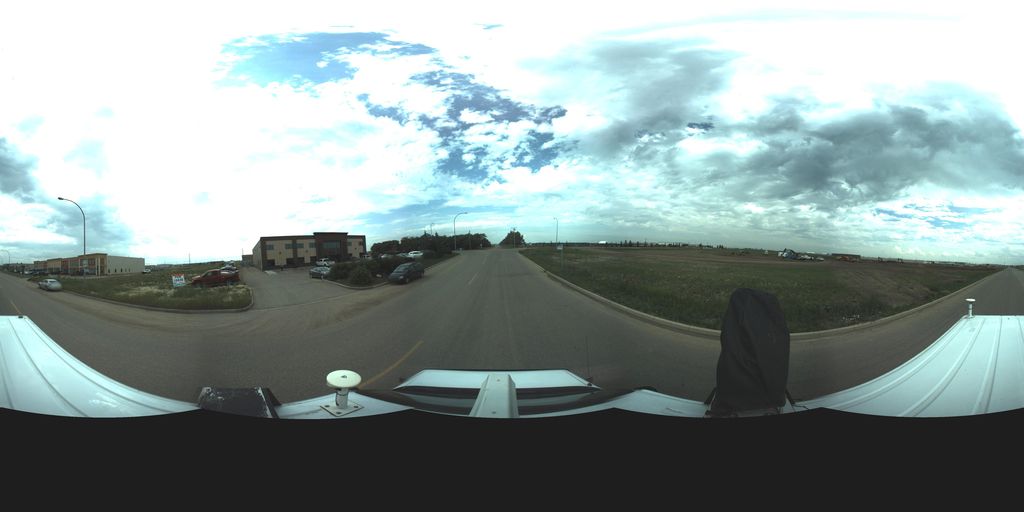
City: saskatoon